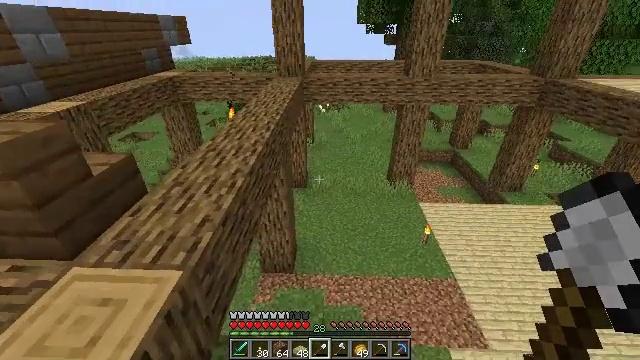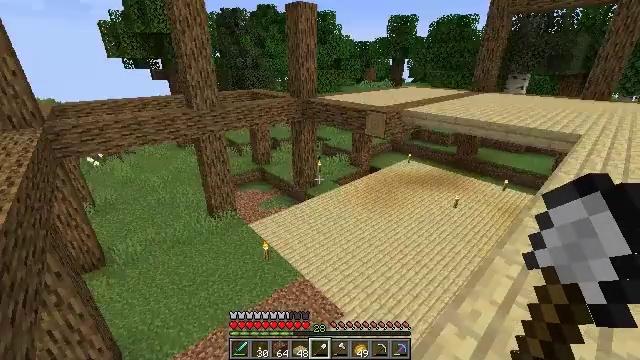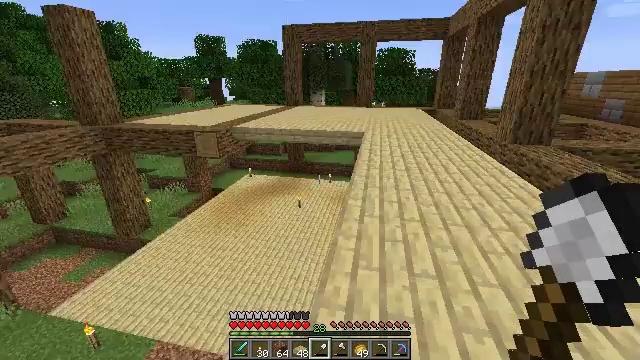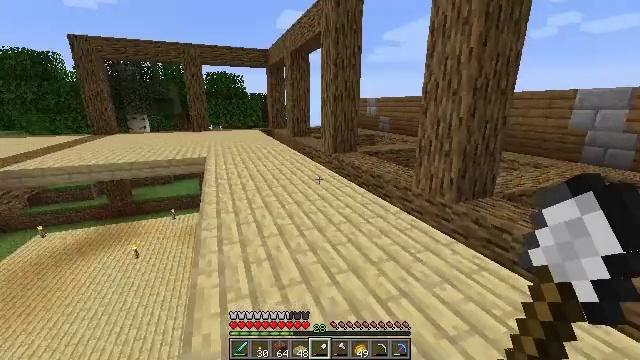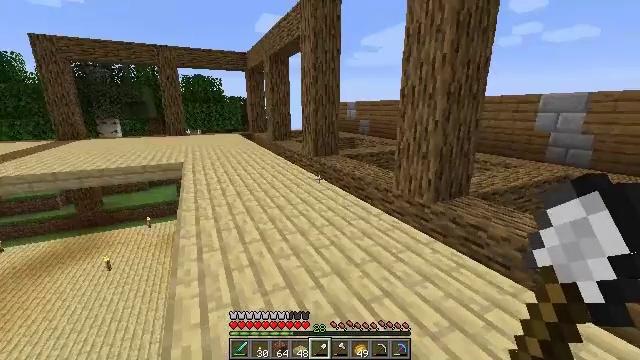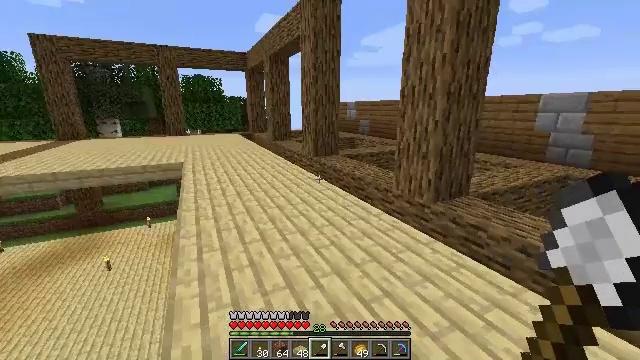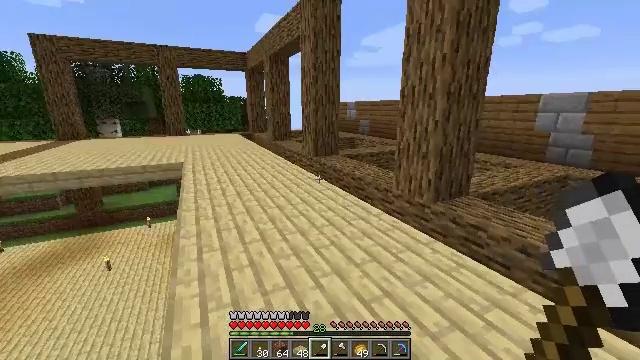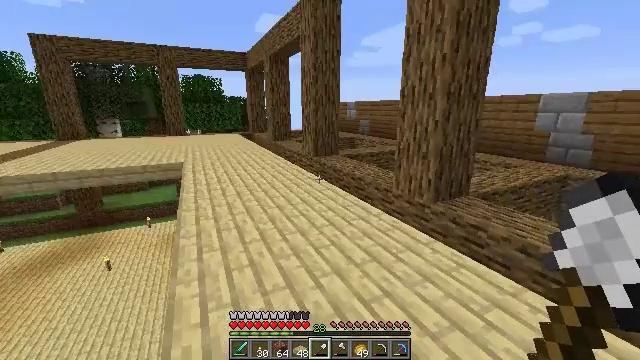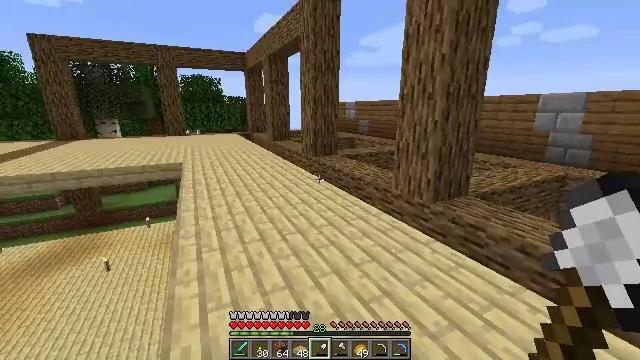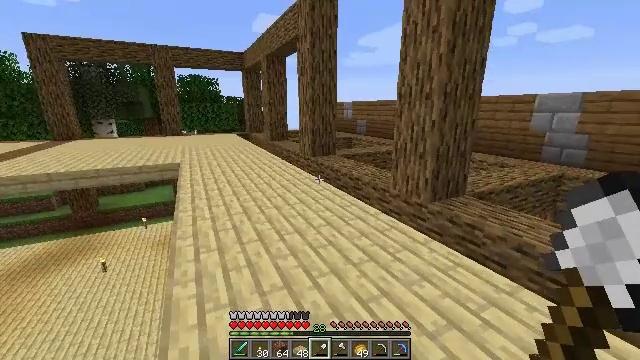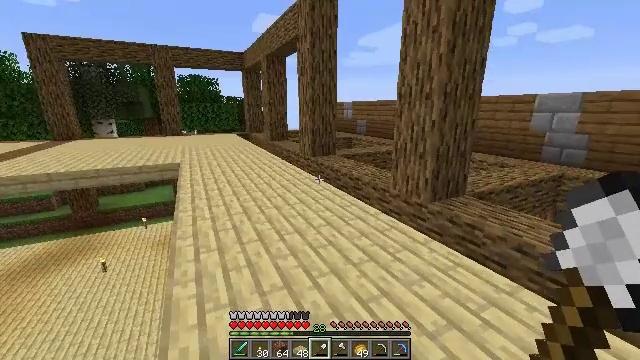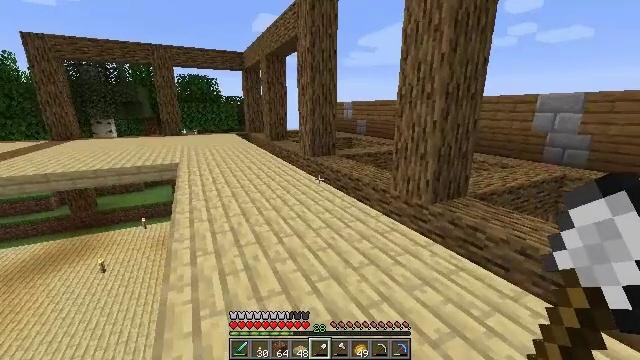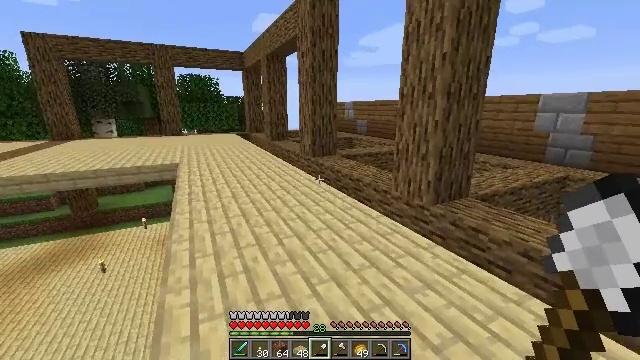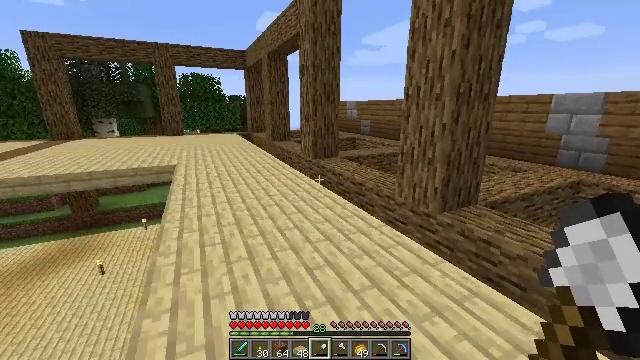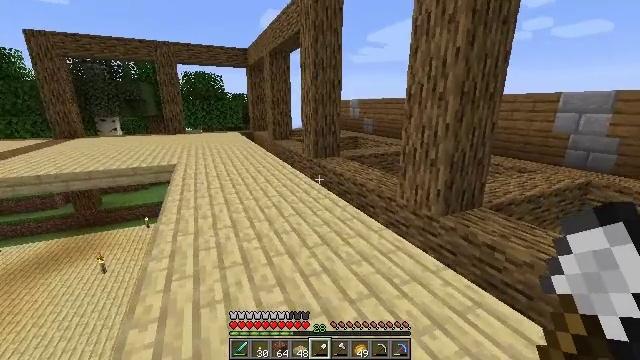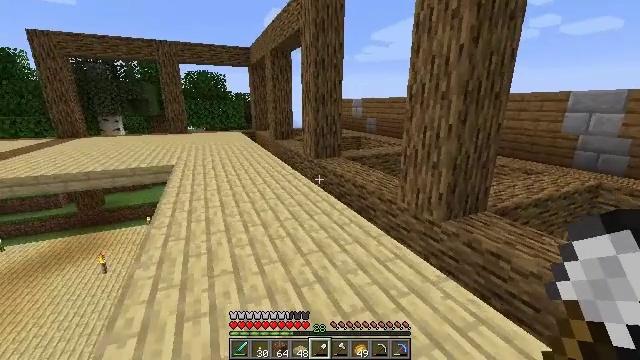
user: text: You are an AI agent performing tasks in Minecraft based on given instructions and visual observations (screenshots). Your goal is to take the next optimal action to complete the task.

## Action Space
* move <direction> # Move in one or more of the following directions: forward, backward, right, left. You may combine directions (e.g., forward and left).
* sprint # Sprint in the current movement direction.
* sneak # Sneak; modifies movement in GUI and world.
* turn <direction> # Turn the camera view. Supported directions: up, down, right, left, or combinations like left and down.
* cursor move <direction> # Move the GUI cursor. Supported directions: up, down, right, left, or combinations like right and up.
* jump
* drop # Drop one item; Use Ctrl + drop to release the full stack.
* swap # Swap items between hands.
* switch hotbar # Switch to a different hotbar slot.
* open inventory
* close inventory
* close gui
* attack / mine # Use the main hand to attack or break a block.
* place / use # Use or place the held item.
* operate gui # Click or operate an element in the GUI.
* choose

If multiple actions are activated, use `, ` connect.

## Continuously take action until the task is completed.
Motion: motion action
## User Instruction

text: Drop an iron shovel.
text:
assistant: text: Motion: turn right and up
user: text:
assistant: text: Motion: turn right and up
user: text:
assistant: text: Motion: turn right and up
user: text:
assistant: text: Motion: turn right
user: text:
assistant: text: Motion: no_op
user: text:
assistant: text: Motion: no_op
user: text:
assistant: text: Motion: no_op
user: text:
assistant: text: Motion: no_op
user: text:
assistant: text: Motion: no_op
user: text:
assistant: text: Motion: no_op
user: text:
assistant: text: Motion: move forward
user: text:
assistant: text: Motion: move forward
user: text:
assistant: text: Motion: move forward and move right
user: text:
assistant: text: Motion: move forward and move right
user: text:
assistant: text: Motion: move forward and move right
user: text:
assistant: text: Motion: move forward and move right, turn left
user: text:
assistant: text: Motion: move forward and move right, turn left
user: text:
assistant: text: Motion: move forward and move right, turn left
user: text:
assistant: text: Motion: move forward and move right, turn left
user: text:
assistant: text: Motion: move forward and move right, turn left
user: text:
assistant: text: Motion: turn left and up
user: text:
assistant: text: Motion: turn left and up
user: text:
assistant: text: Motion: no_op
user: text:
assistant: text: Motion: no_op
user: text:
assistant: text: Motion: no_op
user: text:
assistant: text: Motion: no_op
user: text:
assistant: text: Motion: turn left
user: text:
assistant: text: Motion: no_op
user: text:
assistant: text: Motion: no_op
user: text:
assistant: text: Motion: turn left